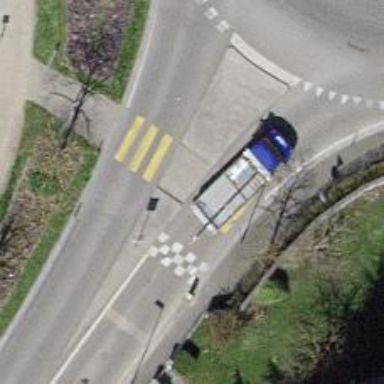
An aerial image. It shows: Zebra crossing on the road.